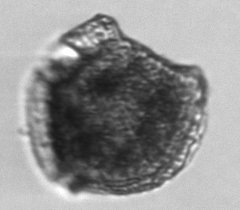
Label: Dinophysis_norvegica